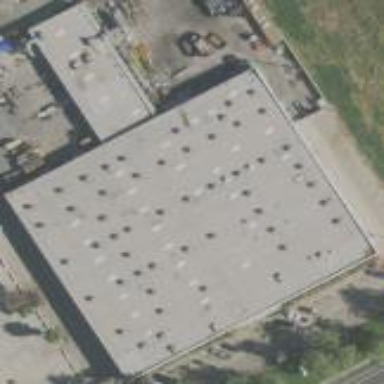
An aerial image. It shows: Warehouse building.